Field crop: maize
Growth stage: 2
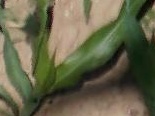
Species: maize